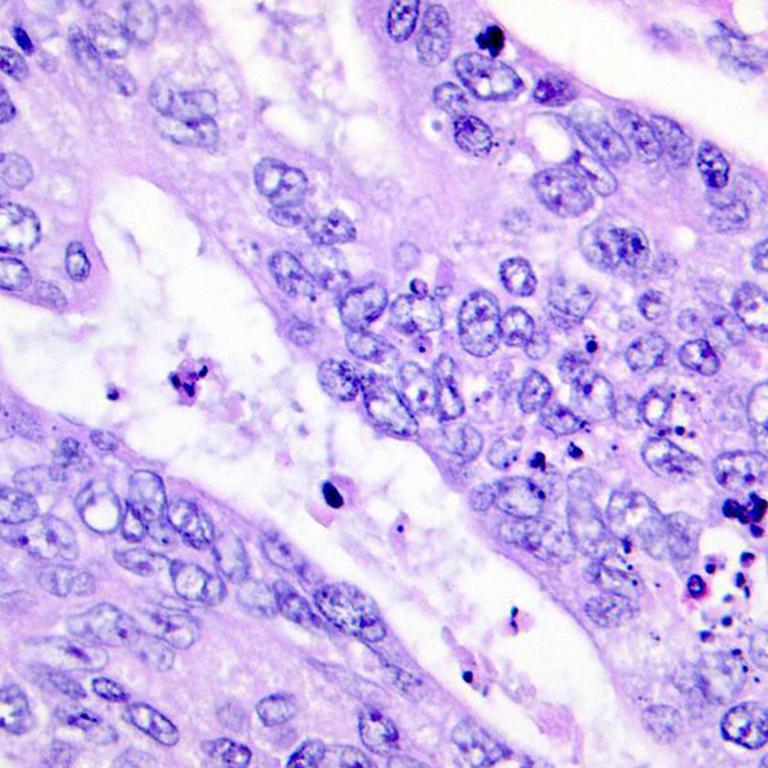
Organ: colon
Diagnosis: adenocarcinomas